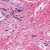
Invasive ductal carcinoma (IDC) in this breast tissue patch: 0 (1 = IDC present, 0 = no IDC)